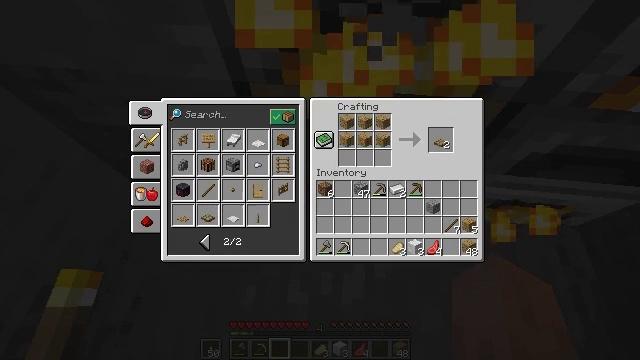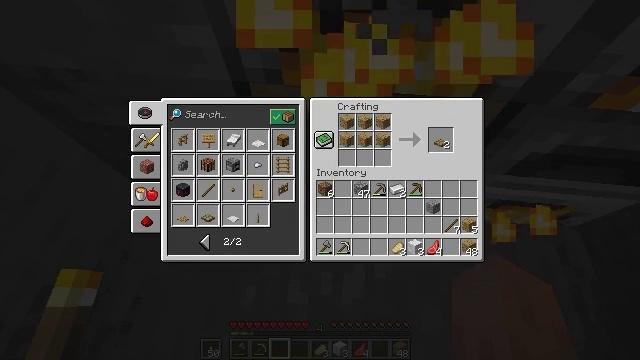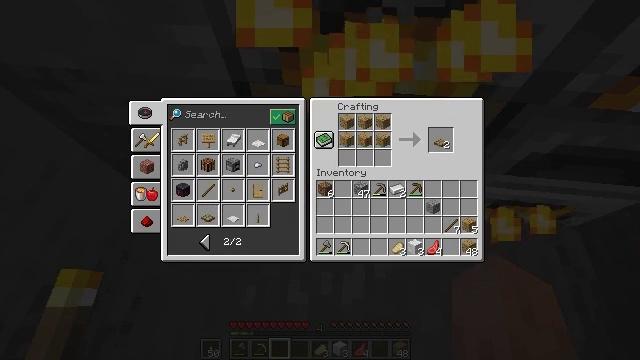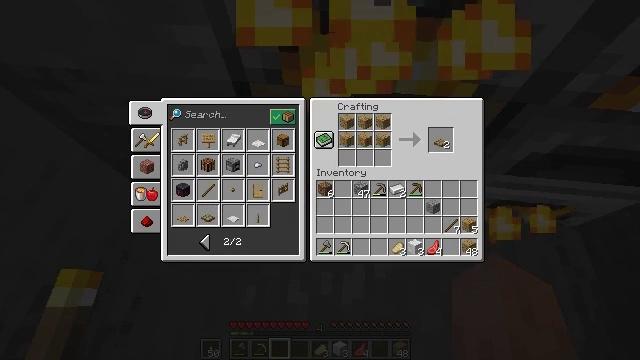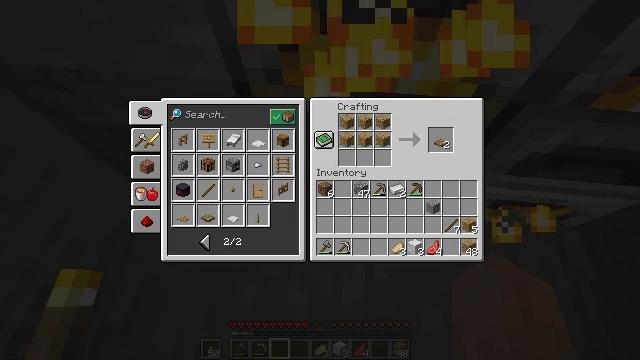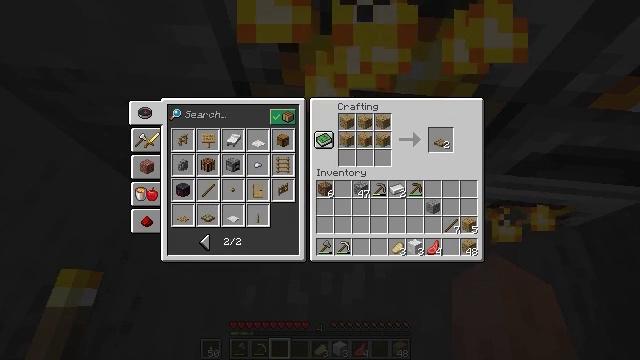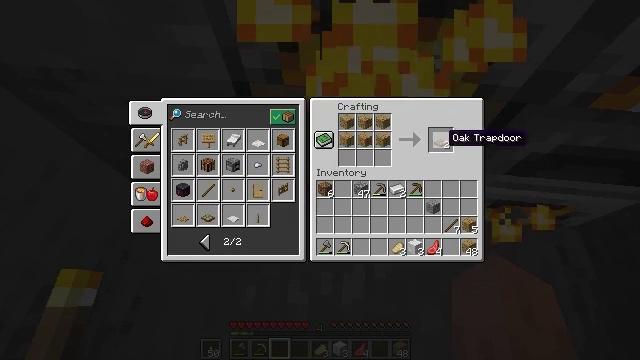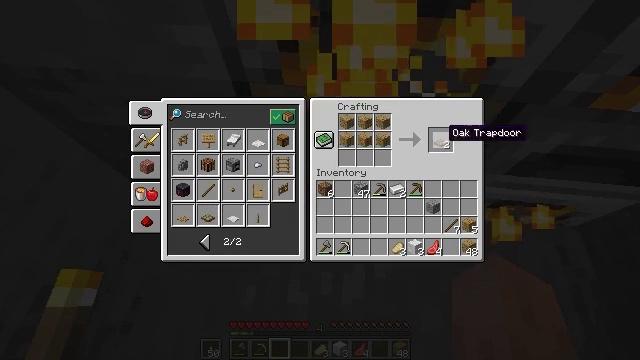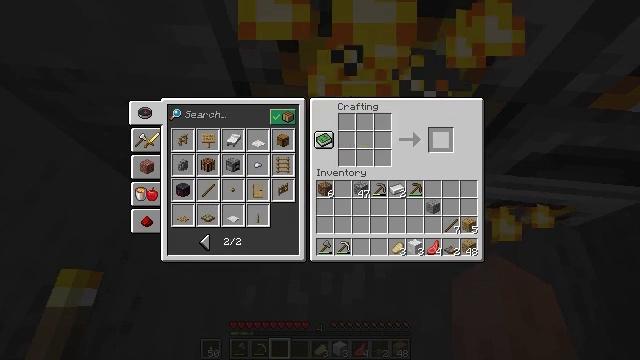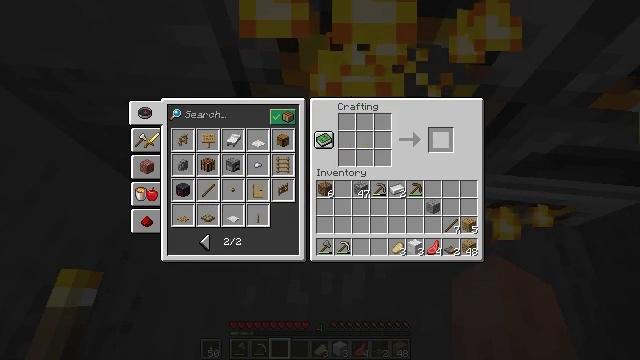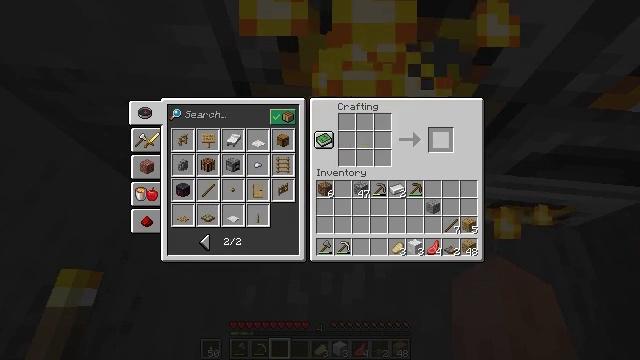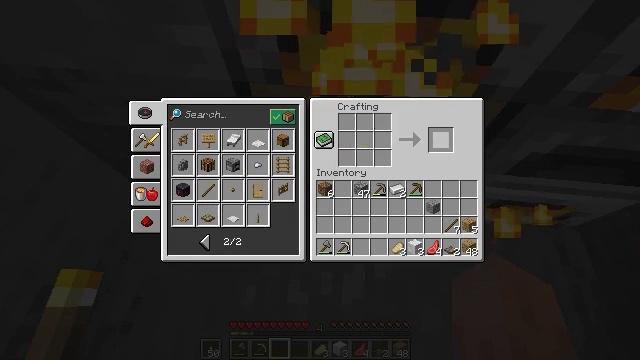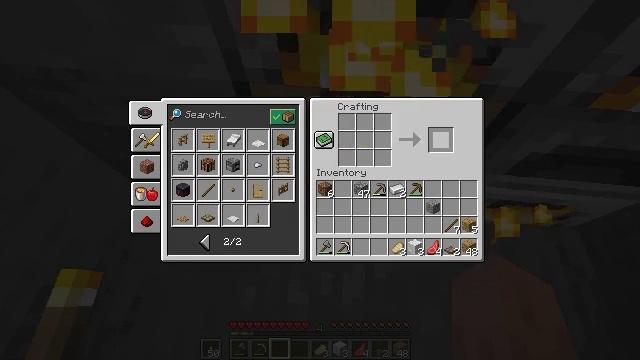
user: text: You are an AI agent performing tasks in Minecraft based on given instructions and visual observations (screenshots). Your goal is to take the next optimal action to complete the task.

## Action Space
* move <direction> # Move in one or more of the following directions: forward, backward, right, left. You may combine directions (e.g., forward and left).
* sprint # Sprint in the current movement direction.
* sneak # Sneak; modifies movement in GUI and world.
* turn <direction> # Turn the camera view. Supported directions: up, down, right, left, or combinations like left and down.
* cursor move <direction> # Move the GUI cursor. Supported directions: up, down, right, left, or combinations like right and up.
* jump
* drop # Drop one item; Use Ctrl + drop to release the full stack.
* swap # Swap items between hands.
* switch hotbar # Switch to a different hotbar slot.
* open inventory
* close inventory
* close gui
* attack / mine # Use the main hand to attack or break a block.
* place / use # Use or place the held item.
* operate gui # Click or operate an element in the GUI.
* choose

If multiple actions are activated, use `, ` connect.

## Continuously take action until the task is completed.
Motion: motion action
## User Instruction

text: Open a crafting table to craft an oak trapdoor.
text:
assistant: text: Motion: cursor move left
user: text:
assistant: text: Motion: sneak, cursor move left
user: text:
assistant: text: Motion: sneak
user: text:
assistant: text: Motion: sneak, cursor move up
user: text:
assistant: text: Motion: sneak
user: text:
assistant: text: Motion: sneak
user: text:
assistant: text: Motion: sneak
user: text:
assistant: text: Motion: sneak, operate gui
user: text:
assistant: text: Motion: sneak, operate gui
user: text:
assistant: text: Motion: sneak, operate gui
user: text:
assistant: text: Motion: sneak
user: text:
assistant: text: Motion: sneak
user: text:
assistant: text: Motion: sneak